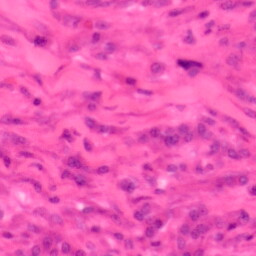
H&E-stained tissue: Colon